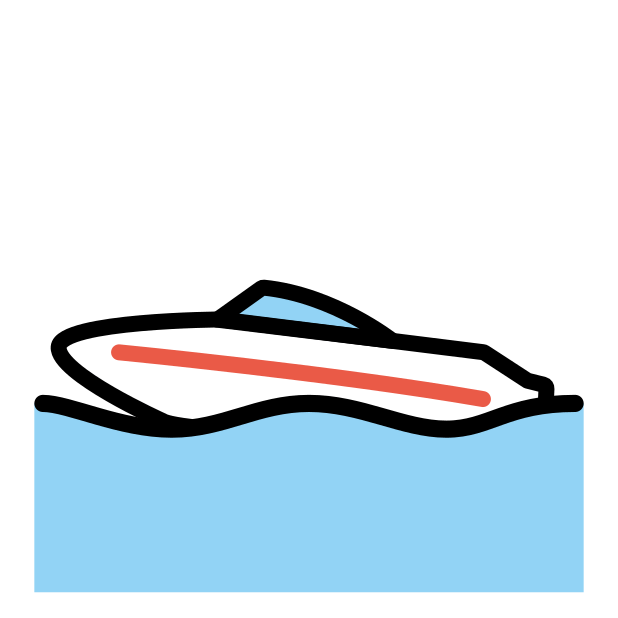
speedboat